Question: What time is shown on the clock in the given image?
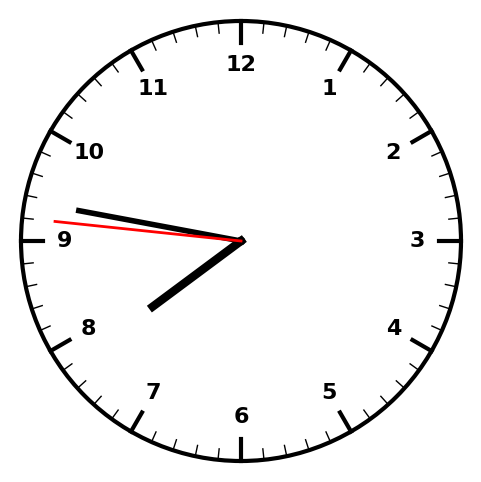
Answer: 07:46:46